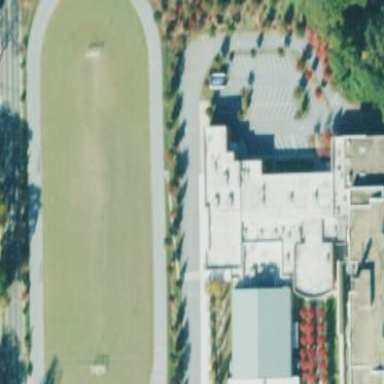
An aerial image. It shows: School building.